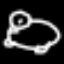
Label: frog